Chest X-ray. View position: PA
Patient age: 48
Patient sex: F
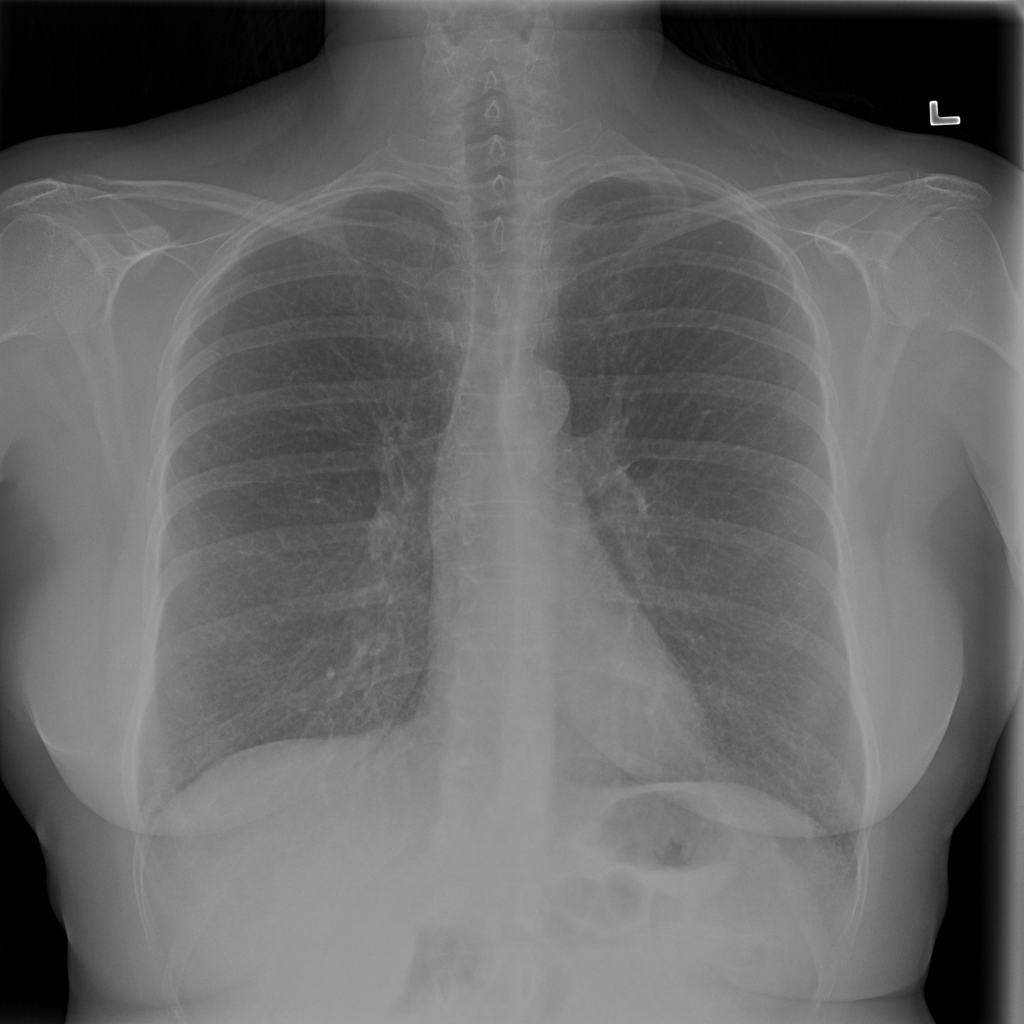
Finding: Pneumothorax